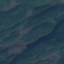
Land use / land cover: Forest